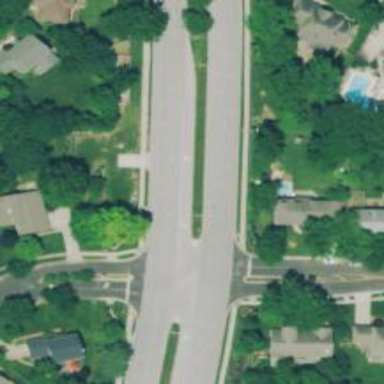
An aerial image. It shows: Dash road marking.